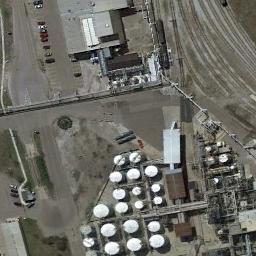
Label: storage tanks